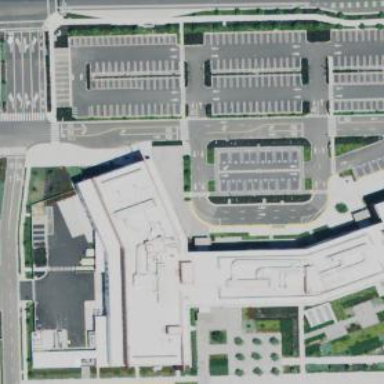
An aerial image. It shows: Hospital building.